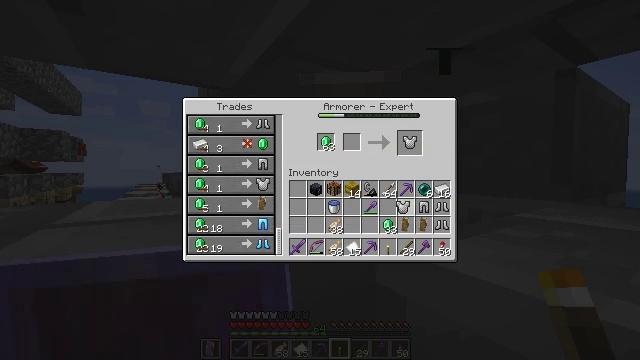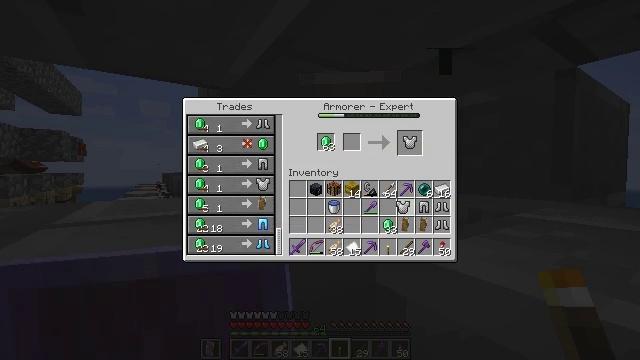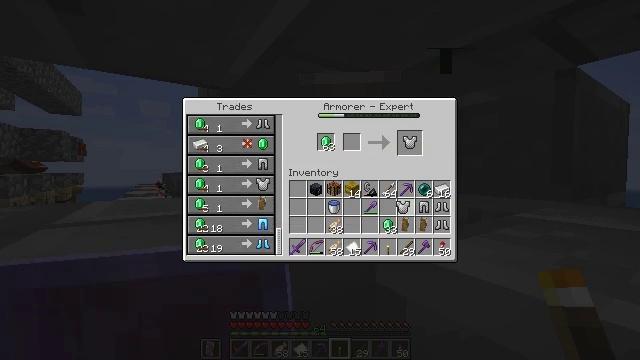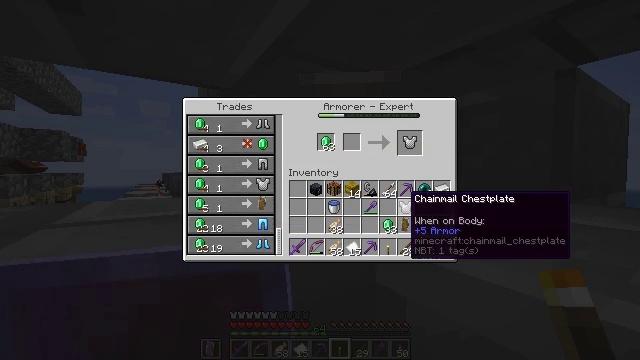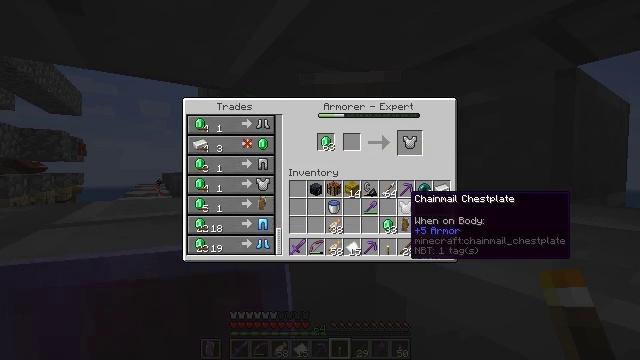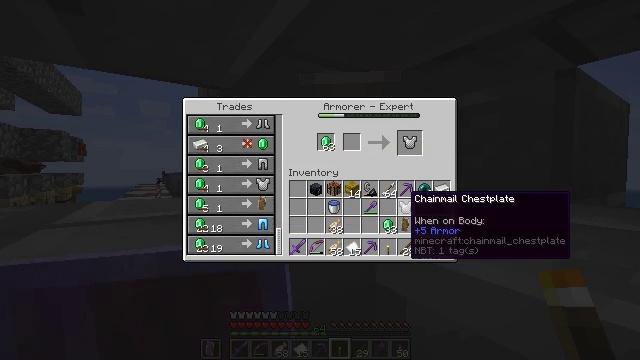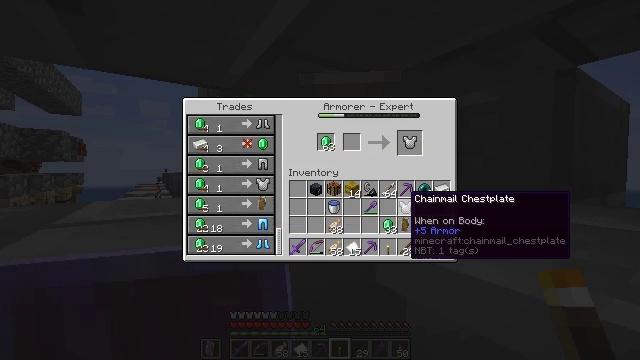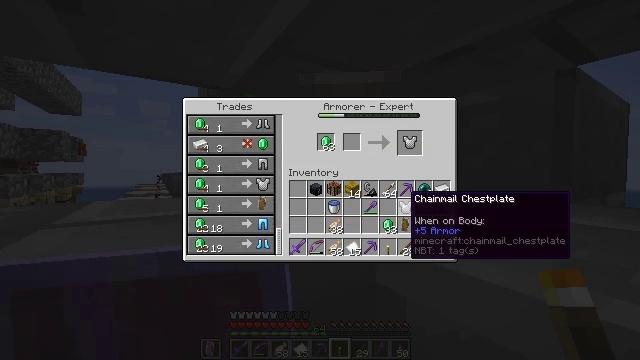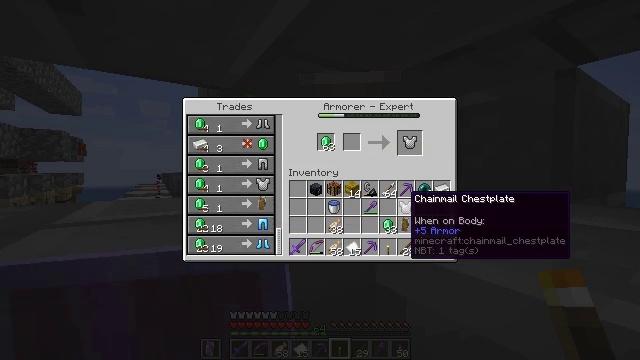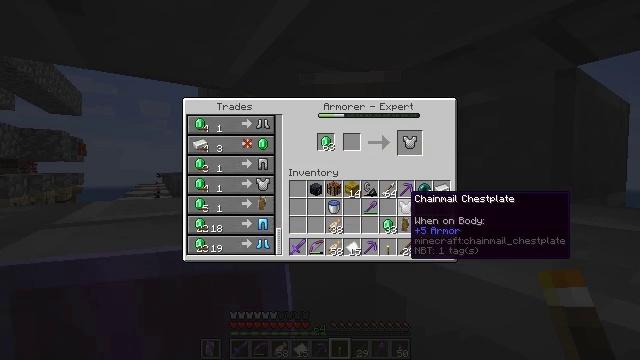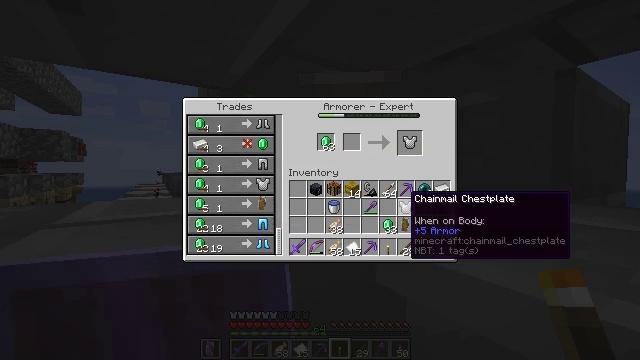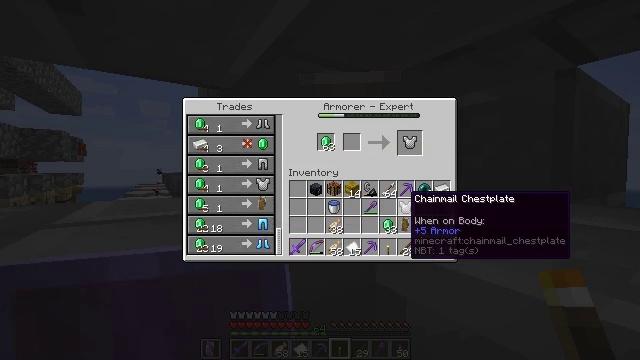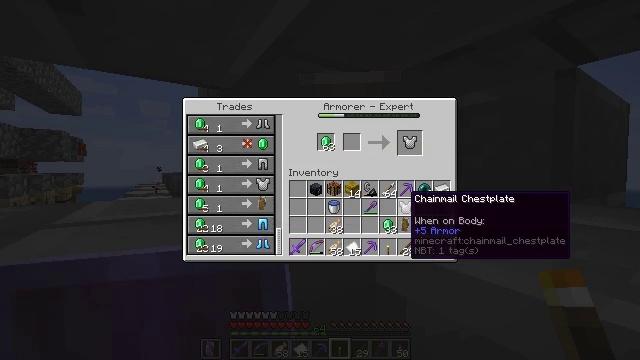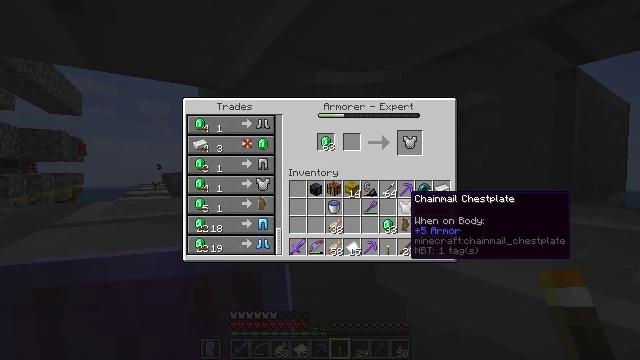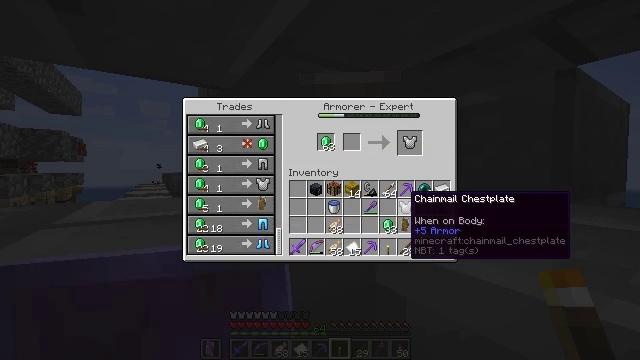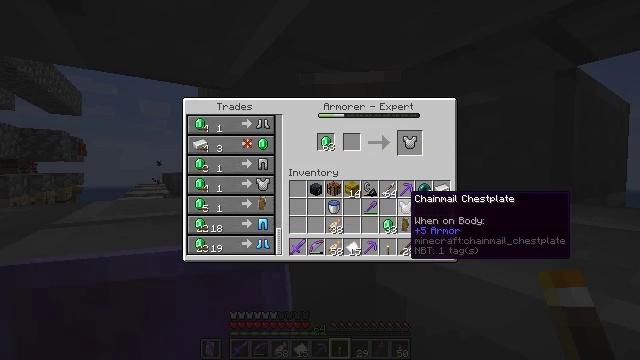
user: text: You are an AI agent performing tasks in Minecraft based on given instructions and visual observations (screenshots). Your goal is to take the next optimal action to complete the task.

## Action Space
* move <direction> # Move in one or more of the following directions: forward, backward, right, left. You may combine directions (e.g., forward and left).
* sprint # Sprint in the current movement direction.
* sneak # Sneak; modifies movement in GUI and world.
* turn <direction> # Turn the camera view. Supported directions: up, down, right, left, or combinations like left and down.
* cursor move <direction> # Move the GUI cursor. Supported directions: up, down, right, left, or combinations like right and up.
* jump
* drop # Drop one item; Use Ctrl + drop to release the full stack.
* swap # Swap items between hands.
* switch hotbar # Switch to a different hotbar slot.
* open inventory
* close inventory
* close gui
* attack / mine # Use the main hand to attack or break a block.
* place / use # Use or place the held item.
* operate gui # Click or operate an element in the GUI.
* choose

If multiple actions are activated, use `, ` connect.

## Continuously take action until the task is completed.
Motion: motion action
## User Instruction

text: Construct a chainmail chestplate with the necessary materials.
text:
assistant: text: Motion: attack / mine
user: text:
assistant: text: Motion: attack / mine
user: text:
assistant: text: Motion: no_op
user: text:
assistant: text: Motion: no_op
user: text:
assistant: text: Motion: no_op
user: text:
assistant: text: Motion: no_op
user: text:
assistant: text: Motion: no_op
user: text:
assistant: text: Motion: no_op
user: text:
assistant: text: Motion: no_op
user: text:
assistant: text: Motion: no_op
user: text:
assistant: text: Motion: no_op
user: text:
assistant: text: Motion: no_op
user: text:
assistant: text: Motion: no_op
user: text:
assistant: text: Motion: no_op
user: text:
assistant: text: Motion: no_op
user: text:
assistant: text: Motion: no_op
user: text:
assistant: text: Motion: no_op
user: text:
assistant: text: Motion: no_op
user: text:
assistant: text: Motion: no_op
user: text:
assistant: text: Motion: no_op
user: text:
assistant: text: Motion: no_op
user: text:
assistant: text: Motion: no_op
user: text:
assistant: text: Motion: no_op
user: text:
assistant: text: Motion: turn left
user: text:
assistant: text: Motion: turn left
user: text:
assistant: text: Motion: turn left and down
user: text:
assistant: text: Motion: turn left
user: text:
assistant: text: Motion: turn left
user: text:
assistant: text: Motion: no_op
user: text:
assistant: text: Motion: no_op